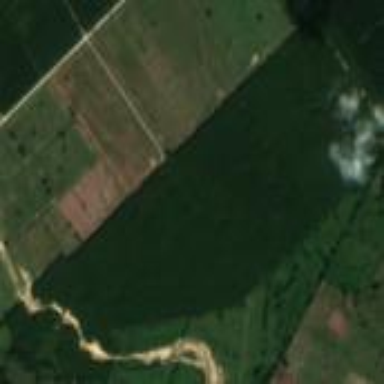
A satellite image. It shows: Orchard filled with broadleaved rubber trees.